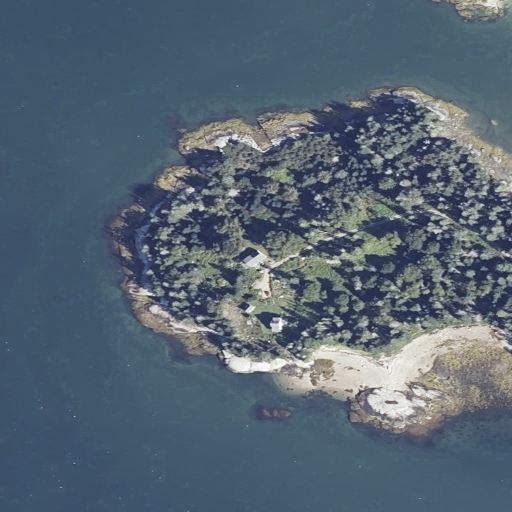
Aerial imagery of cape in Maine named Eaton Point containing open water, evergreen forest, herbaceous wetlands, barren land, and mixed forest